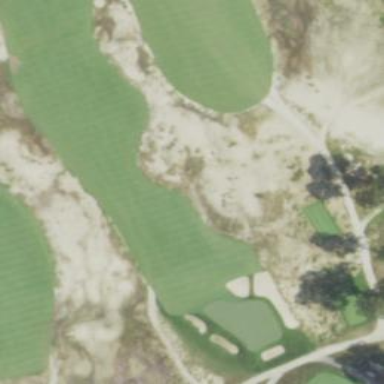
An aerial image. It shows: Rough area on grassy golf course.